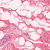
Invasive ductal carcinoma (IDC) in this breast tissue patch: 0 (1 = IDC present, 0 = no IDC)